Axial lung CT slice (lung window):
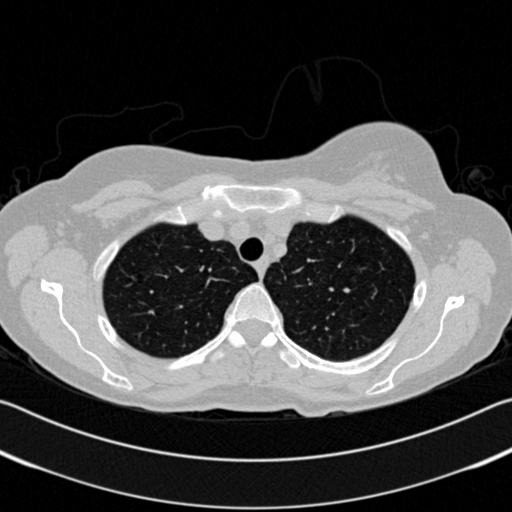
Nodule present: no